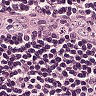
Metastatic tissue present: no